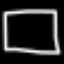
Label: square